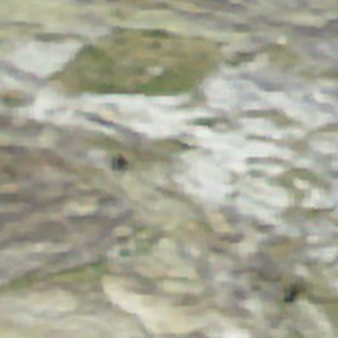
Label: other